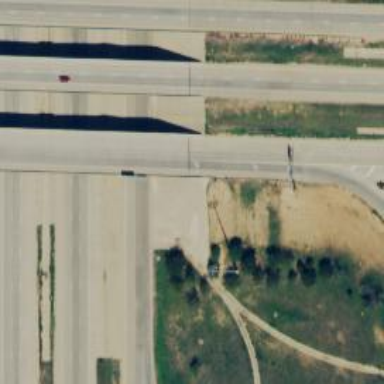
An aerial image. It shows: Secondary road with frontage road and bridge.